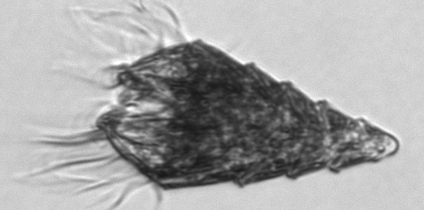
Label: Laboea_strobila